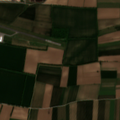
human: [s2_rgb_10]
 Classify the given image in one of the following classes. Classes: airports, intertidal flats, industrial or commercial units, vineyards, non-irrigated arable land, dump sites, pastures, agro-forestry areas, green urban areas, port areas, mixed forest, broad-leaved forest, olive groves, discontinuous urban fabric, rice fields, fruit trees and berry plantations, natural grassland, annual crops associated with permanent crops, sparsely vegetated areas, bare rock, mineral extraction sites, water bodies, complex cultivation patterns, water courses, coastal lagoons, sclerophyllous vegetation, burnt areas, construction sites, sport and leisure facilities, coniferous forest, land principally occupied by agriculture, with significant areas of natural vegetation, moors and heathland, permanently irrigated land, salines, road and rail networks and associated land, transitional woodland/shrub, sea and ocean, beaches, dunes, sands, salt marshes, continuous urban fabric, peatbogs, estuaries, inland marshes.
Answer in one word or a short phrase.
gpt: non-irrigated arable land, vineyards